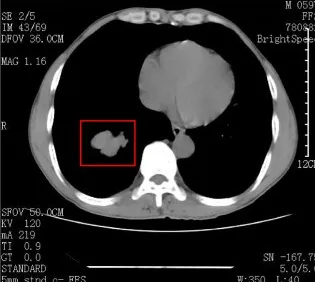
Computed tomography (CT) images of this patient. After. Surgery, and the tumor mass was labeled within the red box.
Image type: radiology (ct)